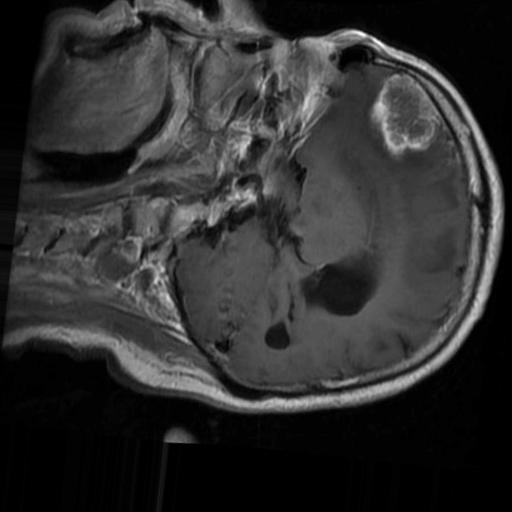
Label: brain_menin